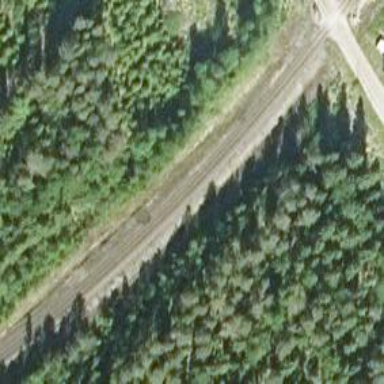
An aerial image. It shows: Continuous rail for railway.